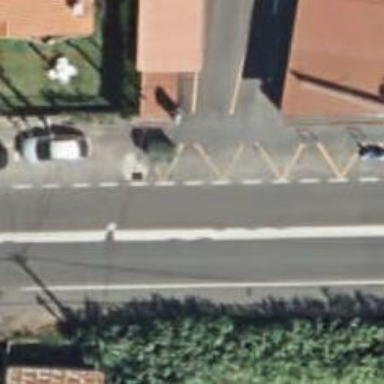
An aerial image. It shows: Secondary road with asphalt surface.